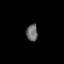
Tissue: prostate
Cell type: Fibroblasts
Senescence score: 0.8087
Nuclear area (px): 190
Mean DAPI intensity: 108.453